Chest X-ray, AP view. Patient: 57 years old, sex M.
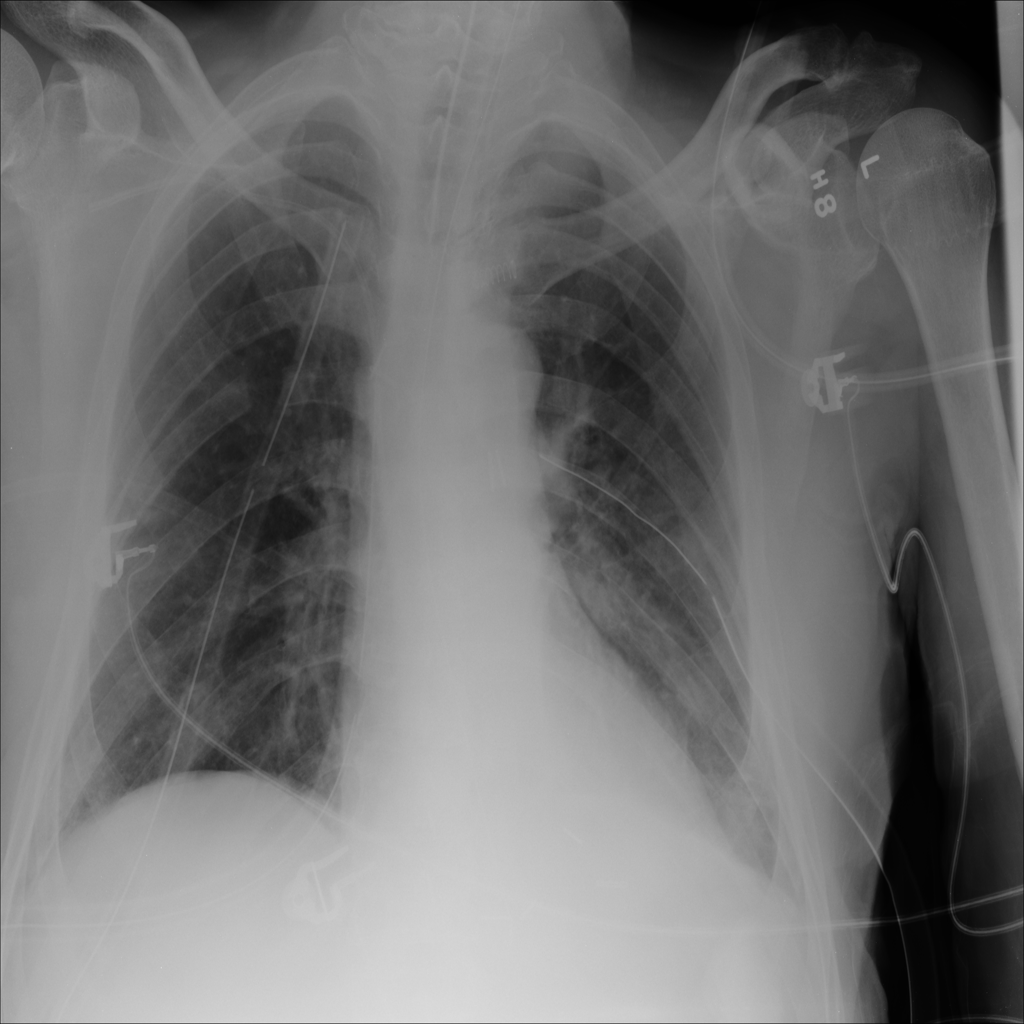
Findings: No Finding